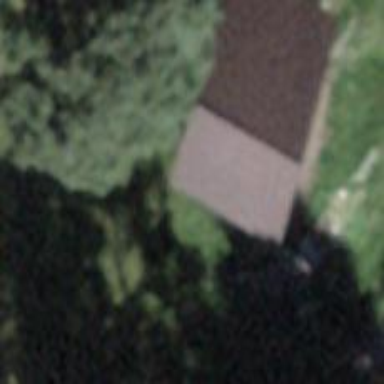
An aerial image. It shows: Rural barn.